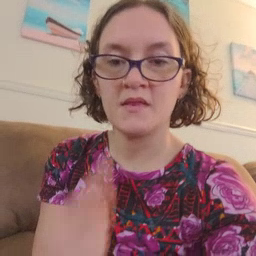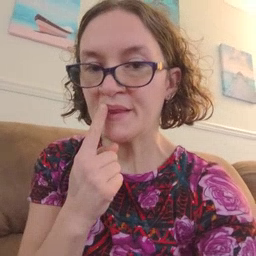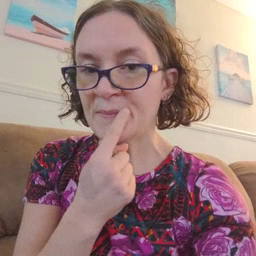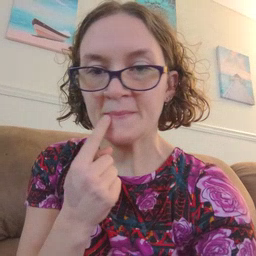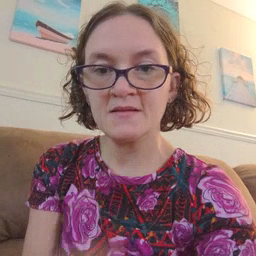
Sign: lips